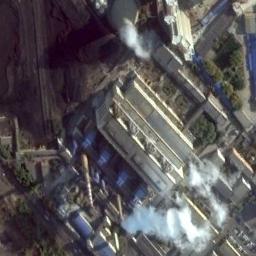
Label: thermal_power_station